Aerial crown-view tile of a tropical tree (Barro Colorado Island, Panama), acquired 20250512:
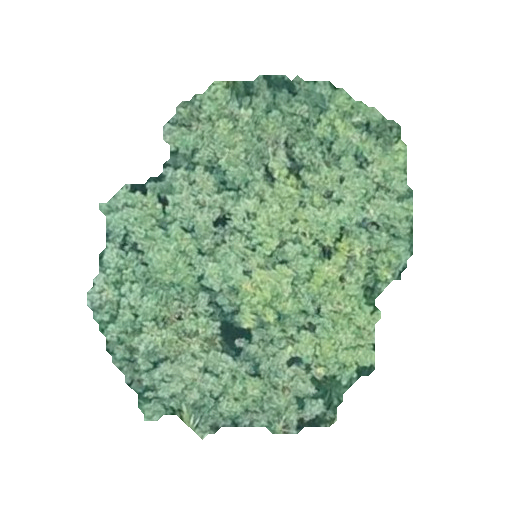
Species: Protium stevensonii
GBIF accepted scientific name: Tetragastris panamensis
Crown area: 127.758 m²